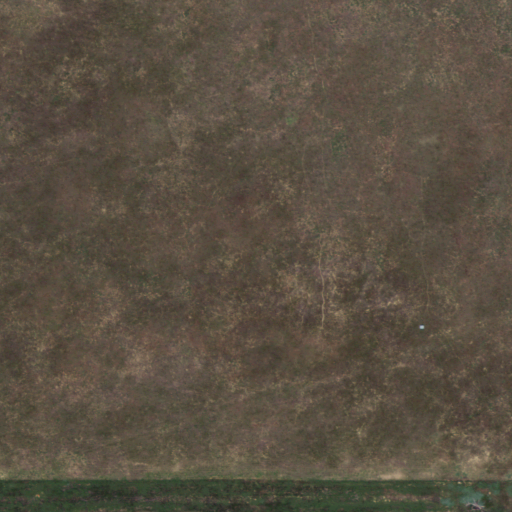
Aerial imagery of plain(s) in Kansas named Pasture Number Thirtysix containing grassland and shrub